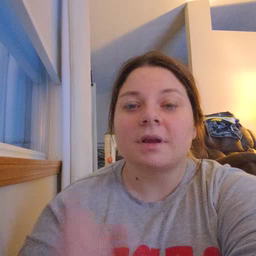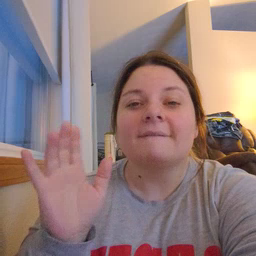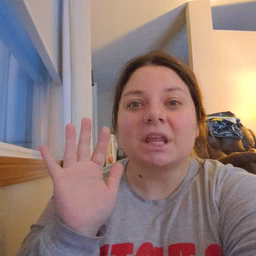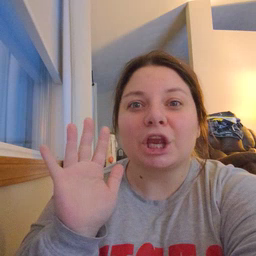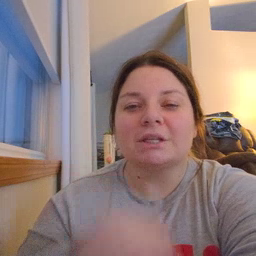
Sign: finger